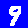
Digit: 9